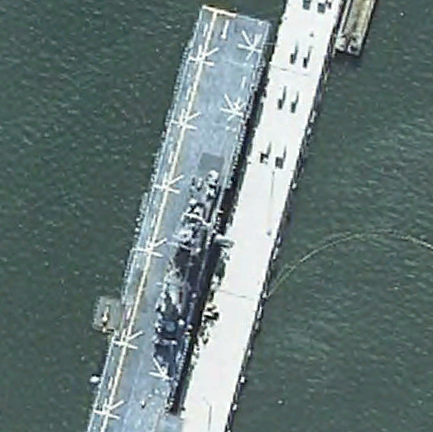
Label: assault